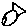
Label: fish